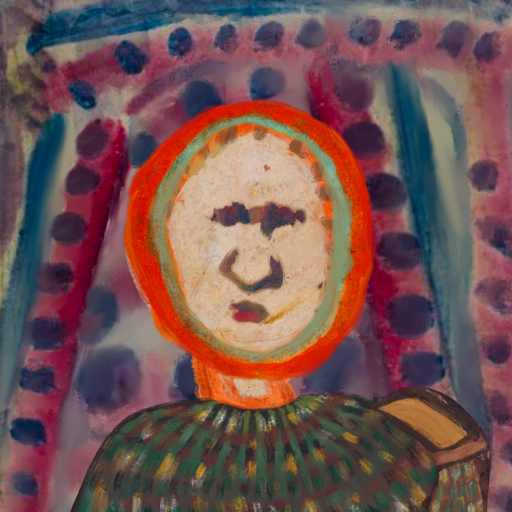
Background: HillGirl, Head And Neck Front: Rupkatha, Face Front: In_The_Sun, Bust: After_Raid, Hair Front: Sisters, Head Accessory: Blank, Second Necklace: Blank, Necklace: Blank, Baby: Blank